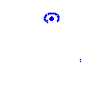
Particle: pion